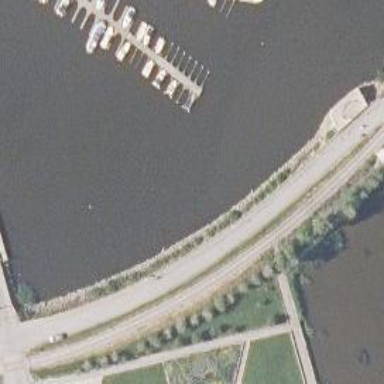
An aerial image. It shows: Man-made pier.